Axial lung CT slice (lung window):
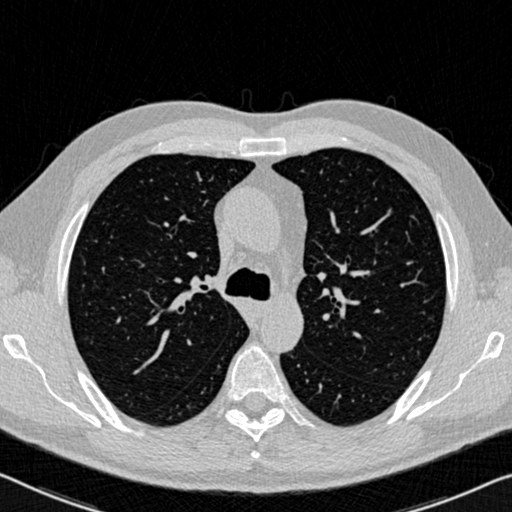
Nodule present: no